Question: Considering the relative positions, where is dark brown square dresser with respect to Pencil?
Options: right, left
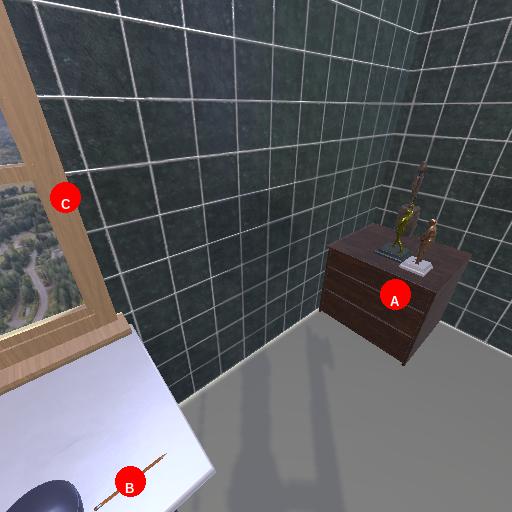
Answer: right